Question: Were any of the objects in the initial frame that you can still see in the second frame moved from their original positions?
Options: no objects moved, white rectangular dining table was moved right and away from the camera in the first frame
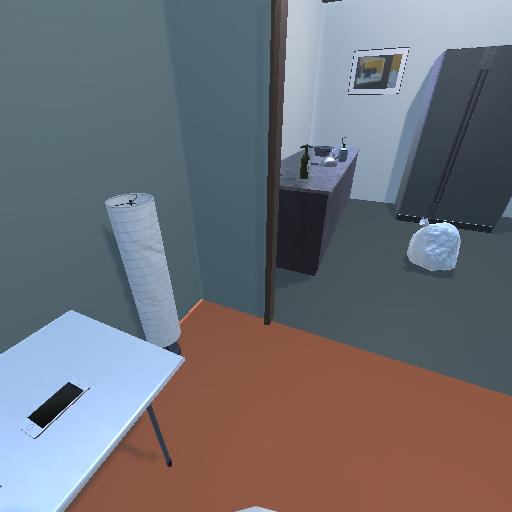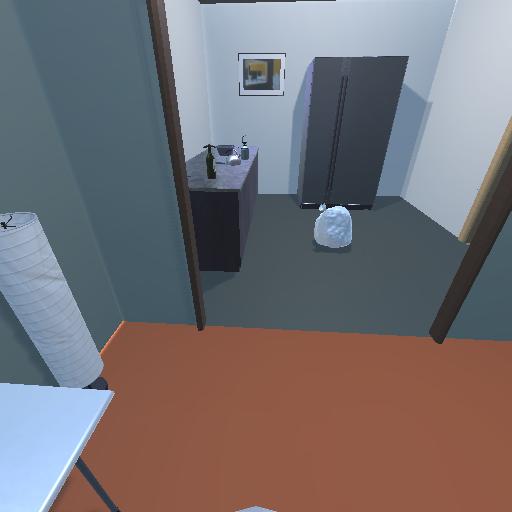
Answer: no objects moved